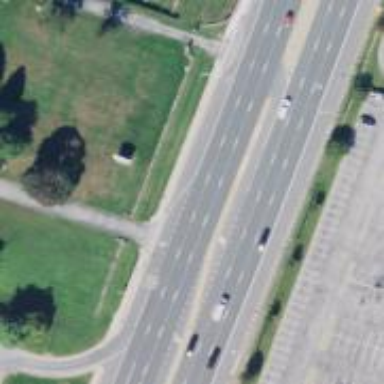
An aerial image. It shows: Trunk highway.